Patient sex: M
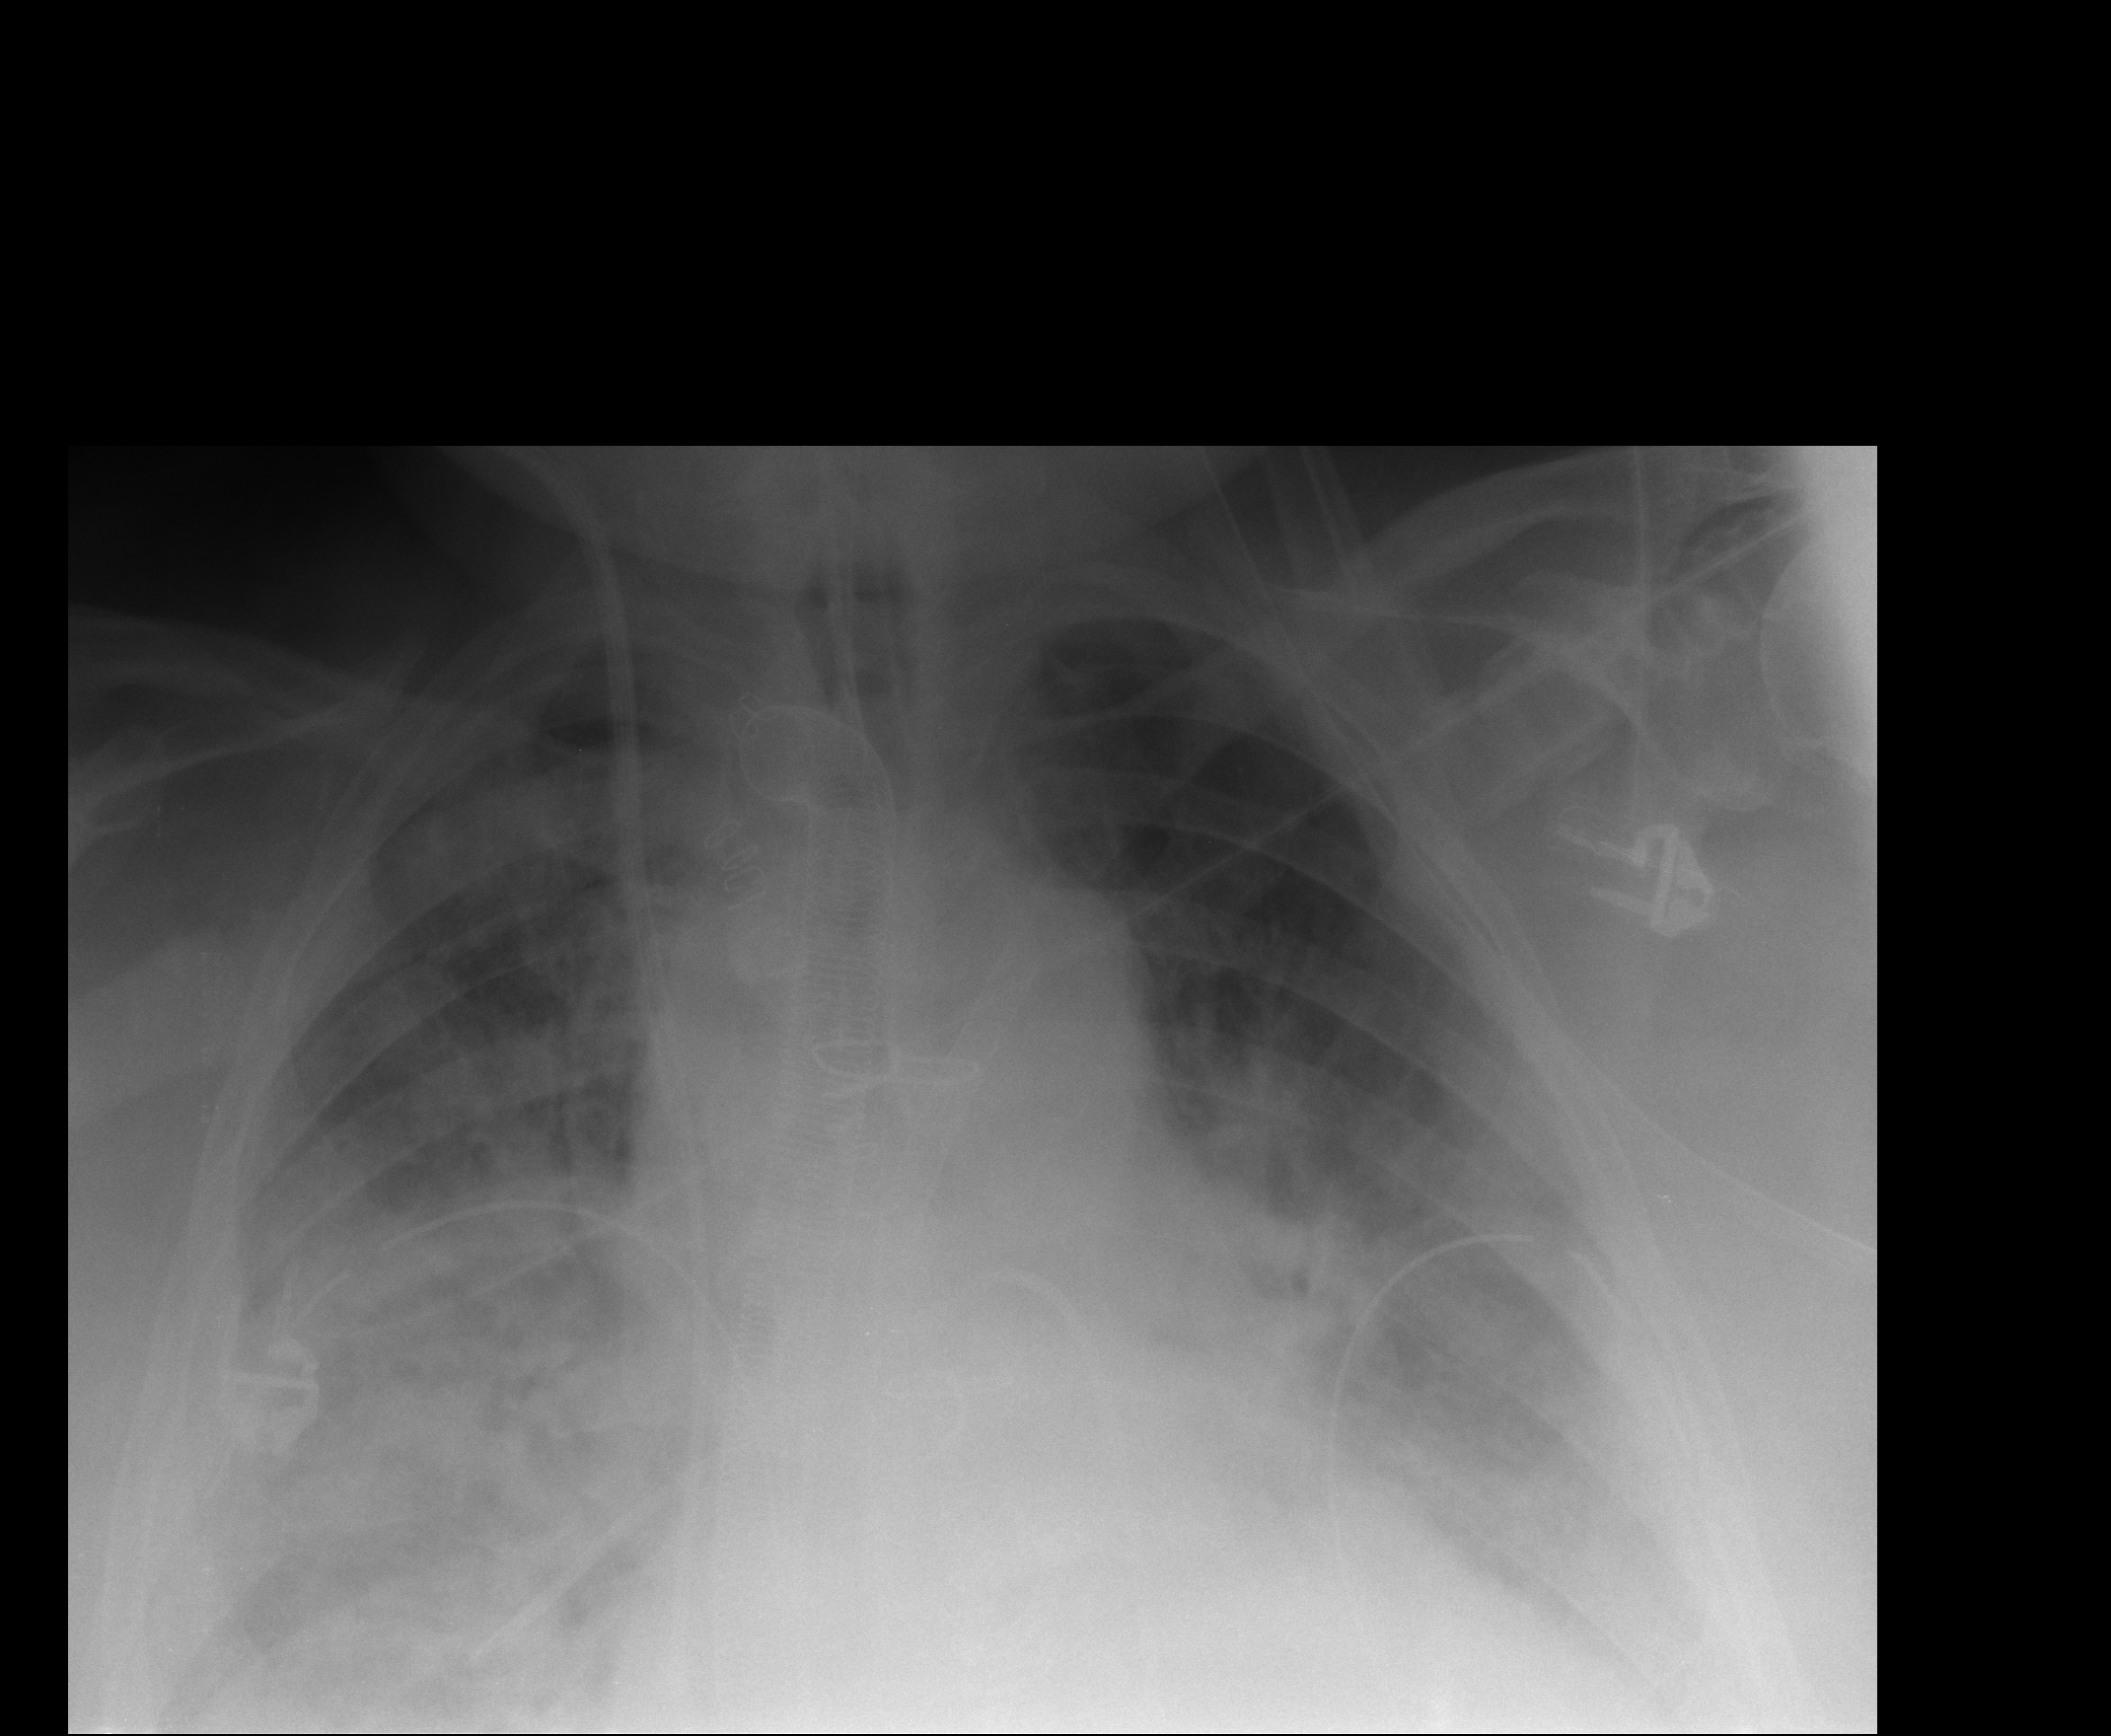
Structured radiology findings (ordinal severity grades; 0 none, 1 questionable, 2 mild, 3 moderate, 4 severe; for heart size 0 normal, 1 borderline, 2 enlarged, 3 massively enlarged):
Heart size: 2
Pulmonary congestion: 3
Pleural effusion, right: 3
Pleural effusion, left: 2
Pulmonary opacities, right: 3
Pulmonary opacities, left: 1
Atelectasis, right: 3
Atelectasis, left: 2